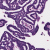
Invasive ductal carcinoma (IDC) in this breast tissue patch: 1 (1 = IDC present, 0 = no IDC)